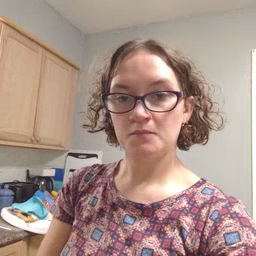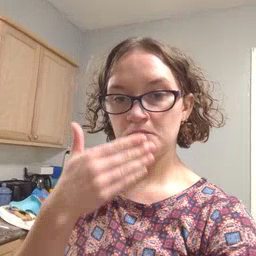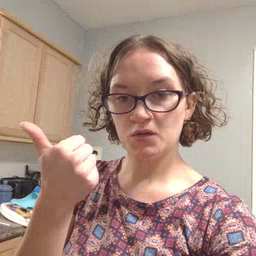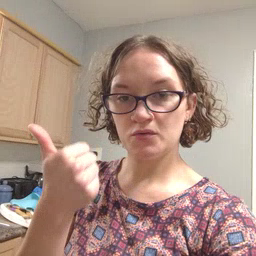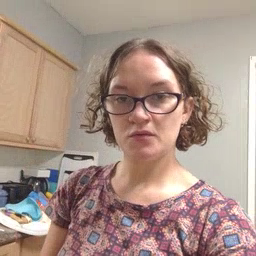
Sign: better